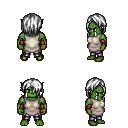
a pixel art fantasy rpg character, male body template, orc, green skin, white tunic, metal pants, white bangs hairstyle, leather bracers, four views (front, back, left, right), 2x2 character sprite sheet, small pixel art, hard edges, no anti-aliasing